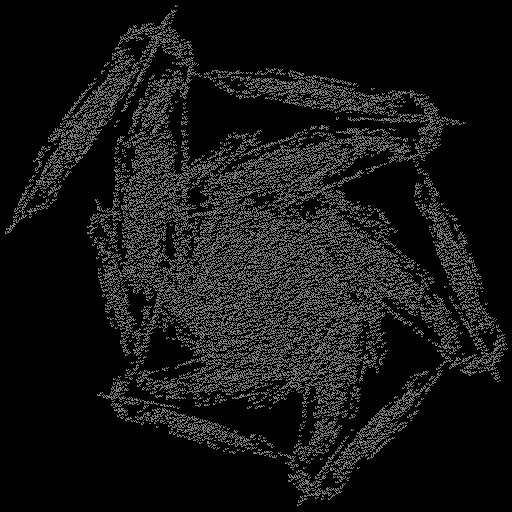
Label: morningglory